Interaction volume radius: 5 \u00c5
Interaction volume height: 10 \u00c5
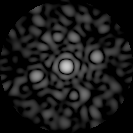
Disorder parameter: 0.8284